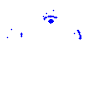
Particle: electron